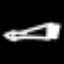
Label: pencil